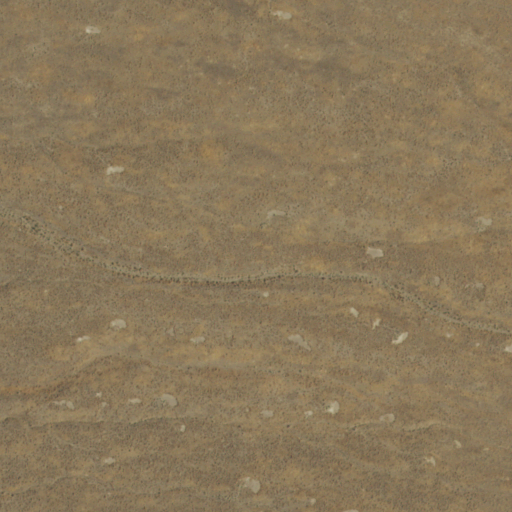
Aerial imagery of valley in Nevada named Cottonwood Canyon containing only shrub